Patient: sex M, age 37
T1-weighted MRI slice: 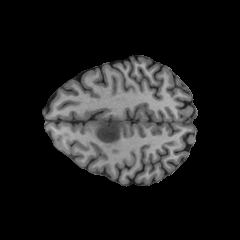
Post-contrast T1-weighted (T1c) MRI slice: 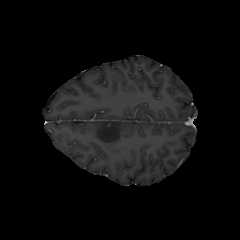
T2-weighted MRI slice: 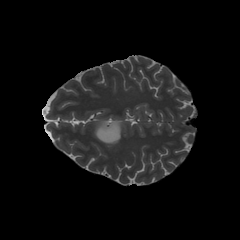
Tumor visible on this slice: yes
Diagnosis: Astrocytoma, IDH-mutant
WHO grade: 2